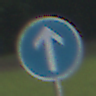
Verkehrszeichen: VorgeschriebeneFahrtrichtungGeradeaus
Umgebung: Outdoor, Nature
Tageszeit: SunriseSunset
Wetter: PartlyCloudy
Licht: Natural
Jahreszeit: NotSpecified
Kontrast: MediumContrast